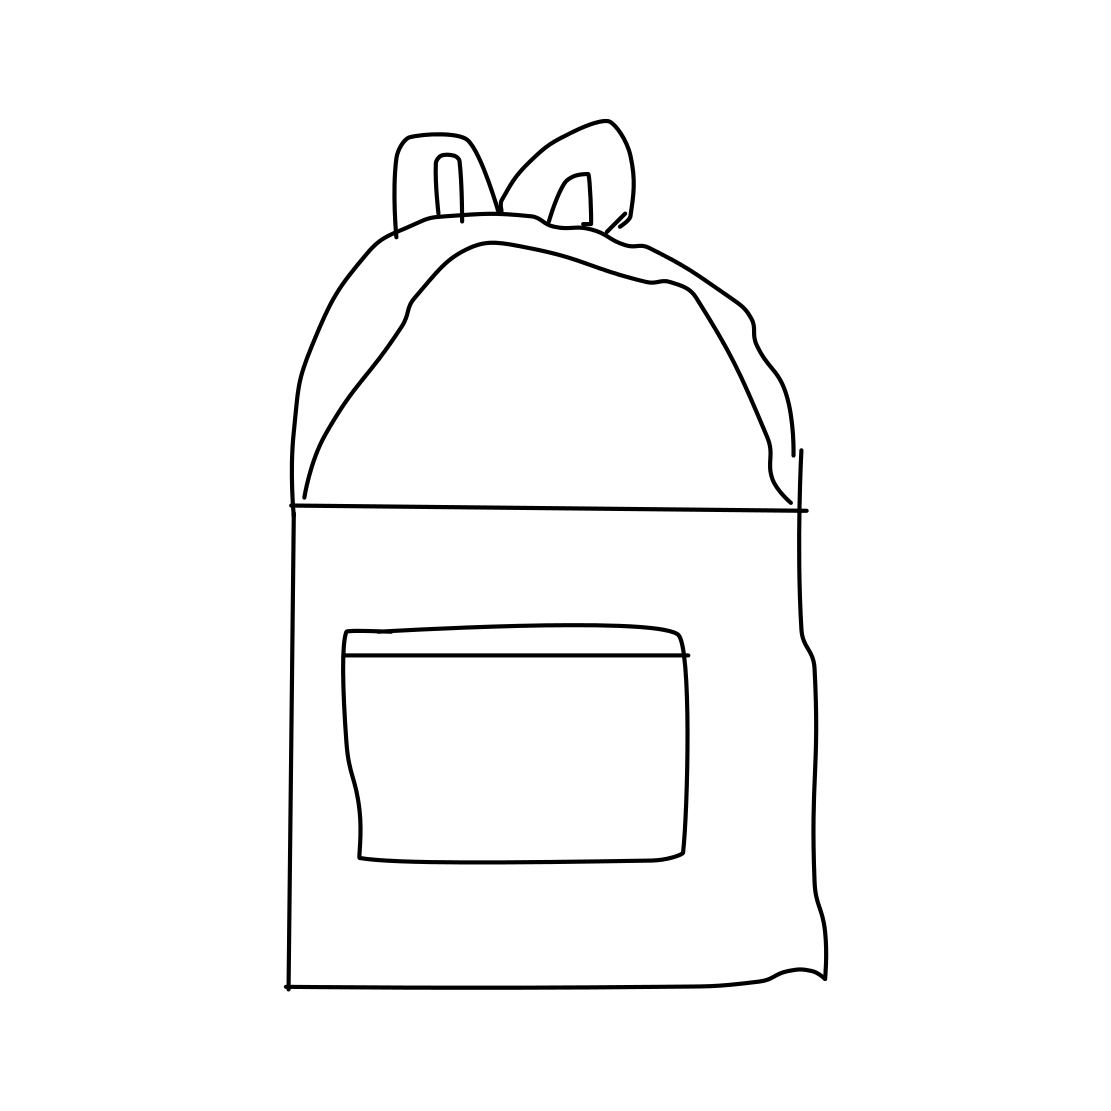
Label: backpack